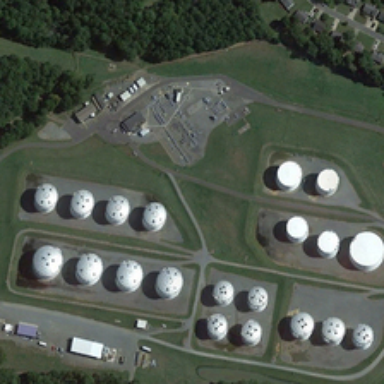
Many white storage tanks are surrounded by green trees .